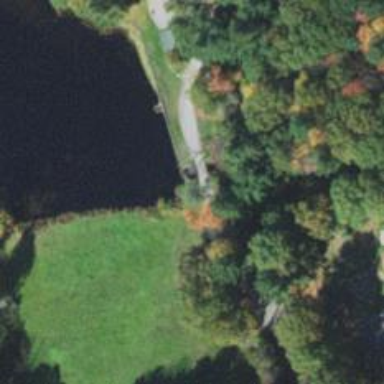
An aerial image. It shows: Dam along waterway.